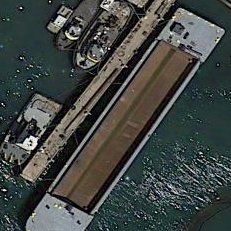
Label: Sand_carrier